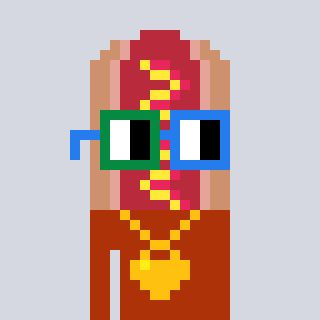
a pixel art character with square green and blue glasses, a hotdog-shaped head and a hotbrown-colored body on a cool background